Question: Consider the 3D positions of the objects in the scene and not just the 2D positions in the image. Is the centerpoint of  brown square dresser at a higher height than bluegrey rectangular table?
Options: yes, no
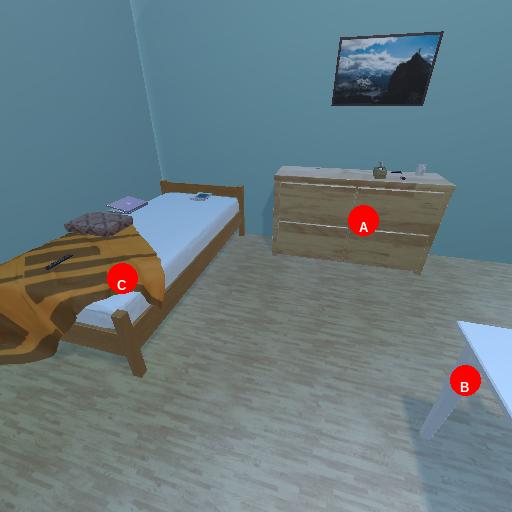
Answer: yes